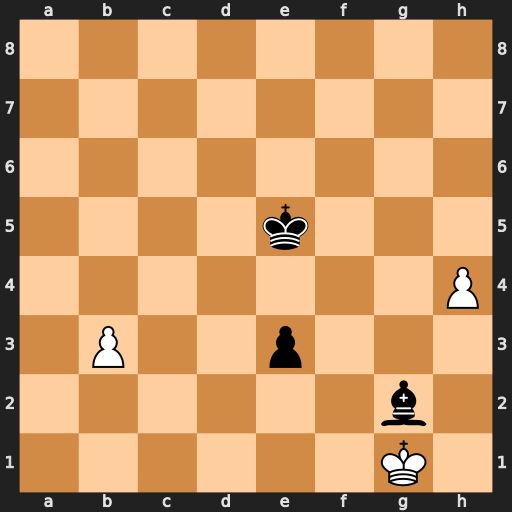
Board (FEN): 8/8/8/4k3/7P/1P2p3/6b1/6K1
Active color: w
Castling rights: -
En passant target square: -
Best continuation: Kxg2 Kd4 Kf1 Kd3 Ke1